Question: I'm using the bootstrap-datepicker library to create a datepicker to let the user choose the date. I would like to display the picker, not just when the user clicks on an input field or a button.
How can I do this?

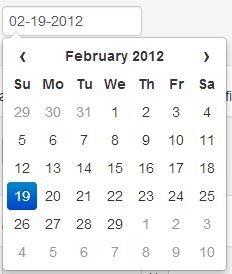
Answer: First, make sure you're using <URL> by eyecon is pretty poorly documented and I don't know if it can do what you want.
There are a couple of ways to solve your problem. Use whichever of these you prefer:
1. Create an embedded/inline datepicker and then add a changeDate handler to it. You'll want HTML that's something like <input id="my-input">
<div id="my-datepicker"></div>
and the following JavaScript: $("#my-datepicker").datepicker().on('changeDate', function (e) {
$("#my-input").text(e.format());
});
Note that e.format is a convenience method documented on the events page of the documentation, and when invoked as it is here, will return a string representing the selected date formatted according to the datepicker's format string. You'll need to use your own CSS to appropriately position the datepicker if you take this approach. Here's a JSFiddle demonstrating this in action: http://jsfiddle.net/4wFJc/3/
2. Use an ordinary input datepicker, explicitly show it on creation, and then replace the datepicker's hide() method with a no-op so that it can never be hidden. Needless to say, this is an ugly hack that may well cease to work in a future version of the library. I wouldn't suggest using it. It does have the (doubtful) advantage over the inline-block approach that it positions the datepicker for you and includes an arrow connecting it to your <input>, though, so I include it for completeness. You'll need HTML something like: <input id="my-input">
and the following JavaScript: $input = $("#my-input");
$input.datepicker();
$input.data('datepicker').hide = function () {};
$input.datepicker('show');
Here's a JSFiddle demonstrating this approach in action: http://jsfiddle.net/4wFJc/4/